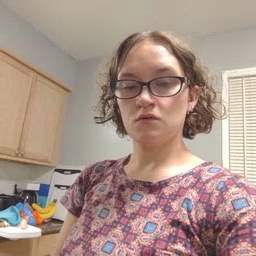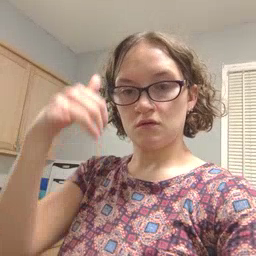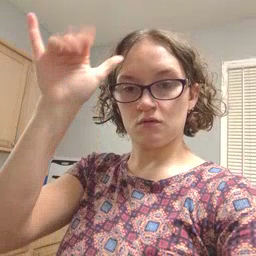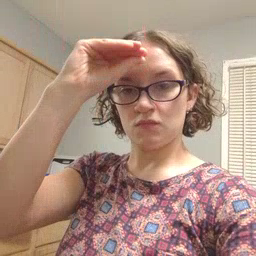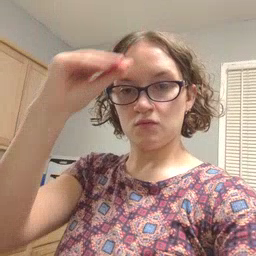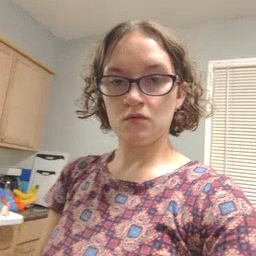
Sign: cowboy